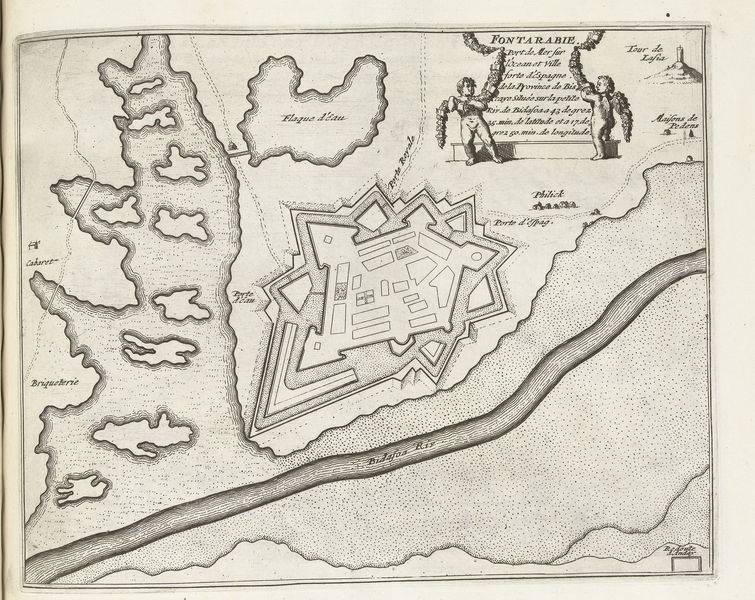
Titel: Plattegrond van Fuenterrabia, ca. 1693-1696
Standort: Amsterdam
Institution: Rijksmuseum
Schlagwörter: fluss, turm, engel, schrift, türme, festung, text, karte, graben, plan, putten, kupferstich, gezeichnet, kart, inseln, beschriftet, zeichnug, fontarabie